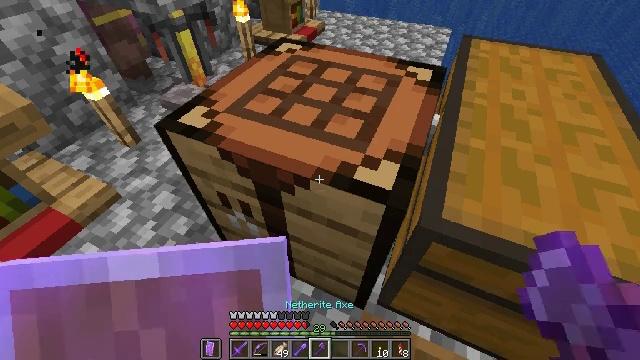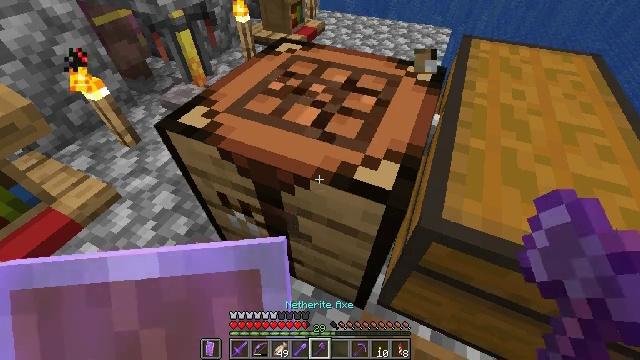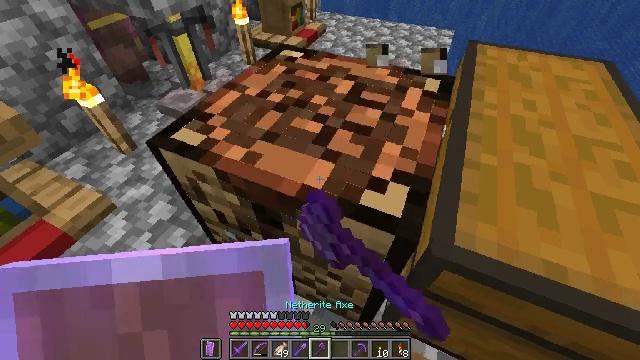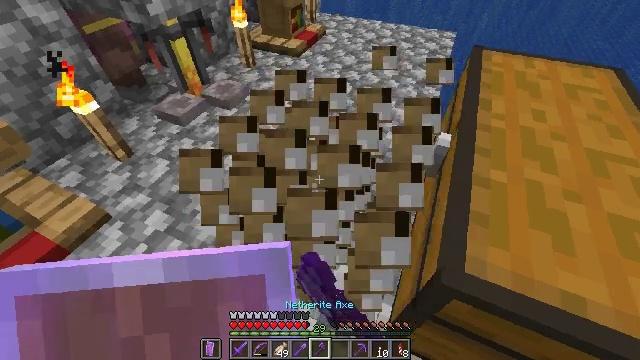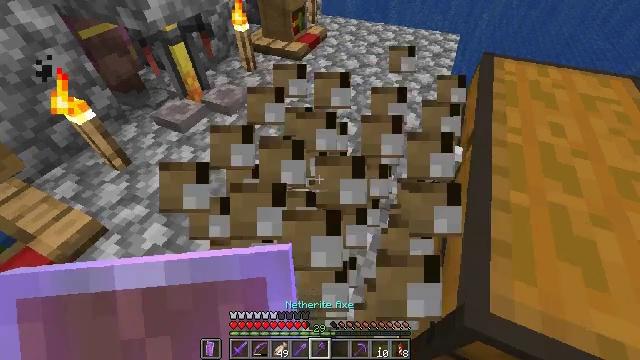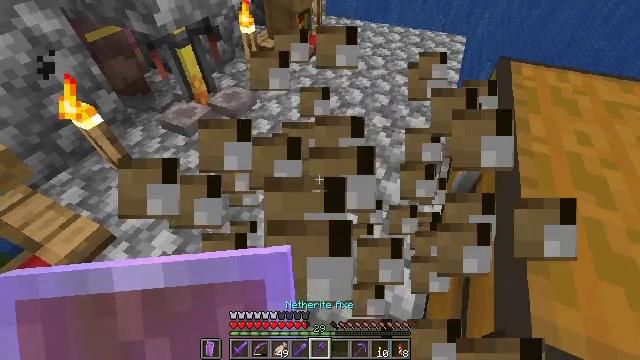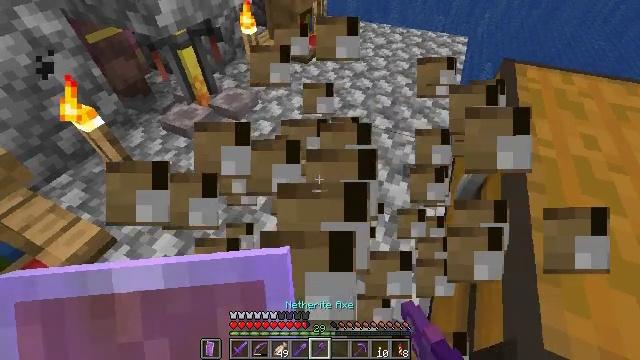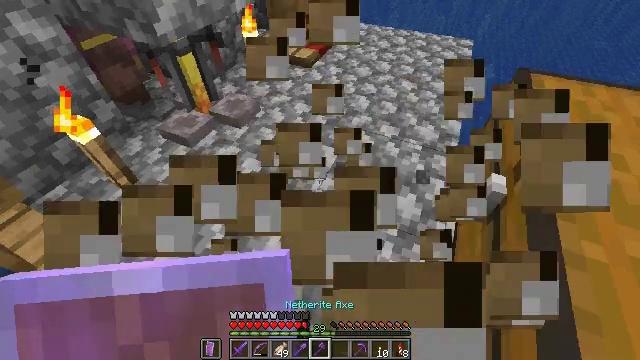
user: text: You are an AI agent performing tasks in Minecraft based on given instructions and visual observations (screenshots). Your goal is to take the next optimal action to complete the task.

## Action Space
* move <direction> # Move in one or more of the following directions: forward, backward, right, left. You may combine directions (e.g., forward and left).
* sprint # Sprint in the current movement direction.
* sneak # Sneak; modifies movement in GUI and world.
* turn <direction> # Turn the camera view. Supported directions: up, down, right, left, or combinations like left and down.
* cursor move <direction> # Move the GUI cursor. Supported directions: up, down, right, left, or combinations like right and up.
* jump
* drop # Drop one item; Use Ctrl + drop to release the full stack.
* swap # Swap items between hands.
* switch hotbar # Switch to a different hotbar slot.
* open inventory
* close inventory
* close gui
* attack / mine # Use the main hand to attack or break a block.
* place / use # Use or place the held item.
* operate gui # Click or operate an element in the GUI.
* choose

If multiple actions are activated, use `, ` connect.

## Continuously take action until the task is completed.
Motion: motion action
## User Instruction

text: Mine block crafting table.
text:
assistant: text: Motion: attack / mine
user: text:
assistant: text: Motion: move forward, attack / mine
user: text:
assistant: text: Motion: move forward, attack / mine
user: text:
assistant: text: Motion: move forward, attack / mine
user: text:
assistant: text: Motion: move forward, attack / mine
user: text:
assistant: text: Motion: move forward, attack / mine
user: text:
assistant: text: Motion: no_op
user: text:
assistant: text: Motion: no_op